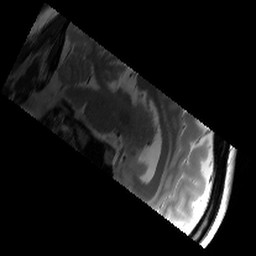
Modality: T2w
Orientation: sagittal
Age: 21
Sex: female
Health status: healthy
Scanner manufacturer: siemens
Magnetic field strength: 3 T
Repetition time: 6 s
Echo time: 0.064 s